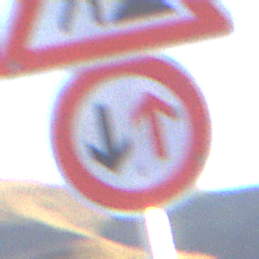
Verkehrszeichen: VorrangDesGegenverkehrs
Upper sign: Arbeitsstelle
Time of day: SunriseSunset
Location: Outdoor (Nature)
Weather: Clear
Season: NotSpecified
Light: Natural